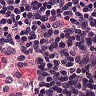
Metastatic tissue present: no